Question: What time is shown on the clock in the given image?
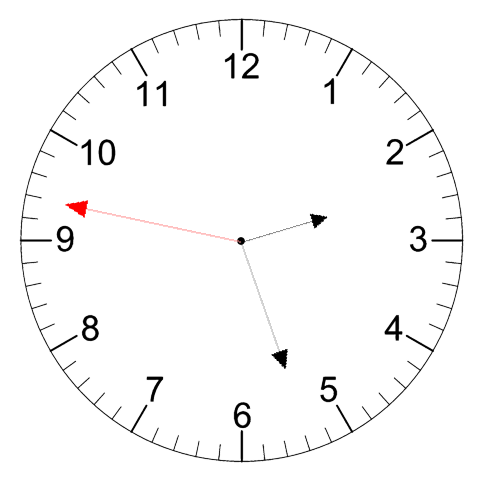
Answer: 02:26:47